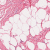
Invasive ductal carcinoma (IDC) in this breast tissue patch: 0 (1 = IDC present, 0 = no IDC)